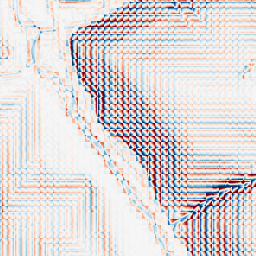
Category: wavelet
Decomposition family: wavelet_biorthogonal
Decomposition parameters: wavelet: bior1.3
level: 3
Upsampling method: sinc_blackman
Upsampling parameters: scale: 2
kernel_size: 8
Upsampling scale: 2